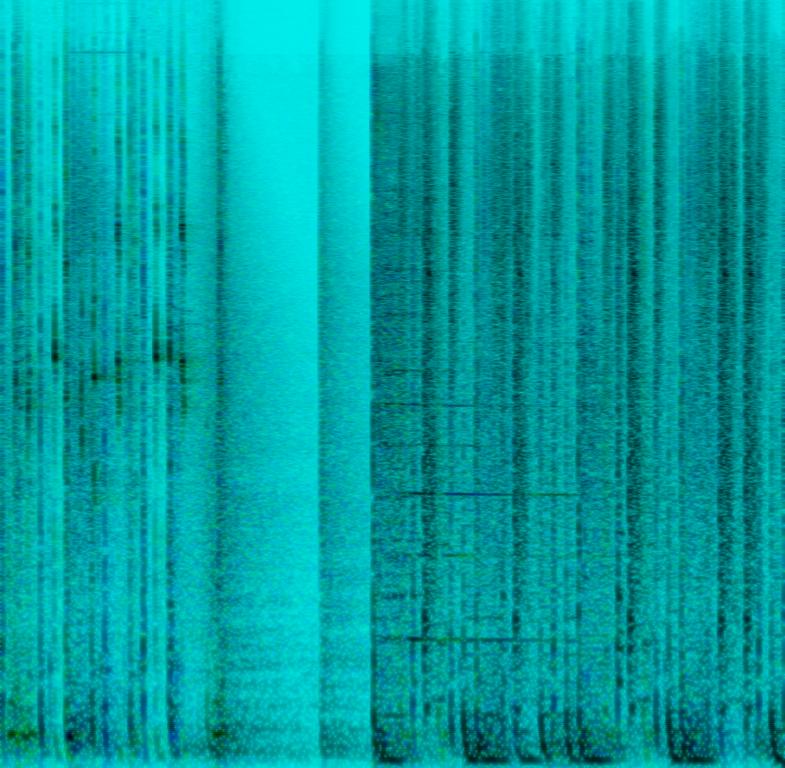
The low quality recording features a commercial music that consists punchy kick, claps, shimmering hi hats, short brass hit layered with short sustained synth lead note, groovy synth bass that sounds like a siren, reverberant percussive elements and crowd chant at the end of the loop. It sounds energetic and groovy.